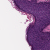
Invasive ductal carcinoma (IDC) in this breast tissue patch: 0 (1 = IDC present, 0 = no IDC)